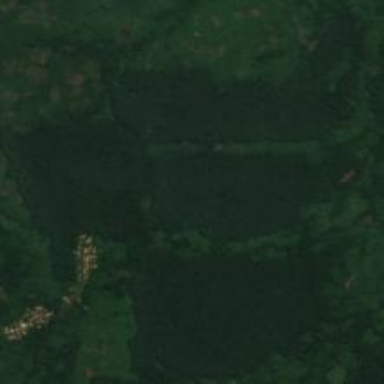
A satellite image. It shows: Orchard filled with rubber trees.